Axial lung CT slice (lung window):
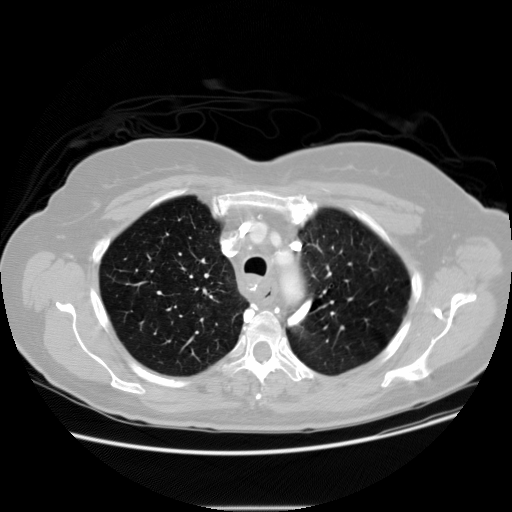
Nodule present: no